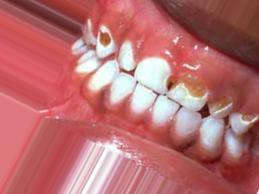
Condition: Caries